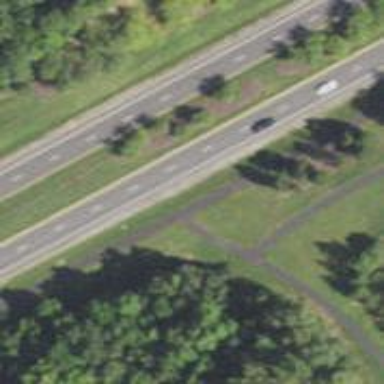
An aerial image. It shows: Asphalt path.